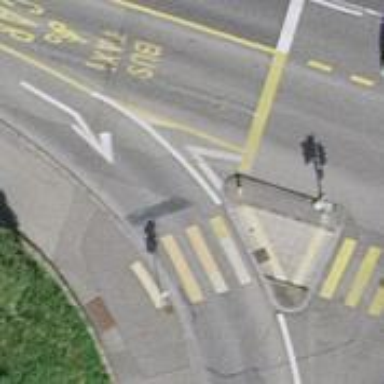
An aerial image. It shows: Road with traffic signals.